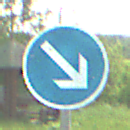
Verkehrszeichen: VorgeschriebeneVorbeifahrtRechts
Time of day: MorningAfternoon
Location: Outdoor (Nature)
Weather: PartlyCloudy
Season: NotSpecified
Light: Natural